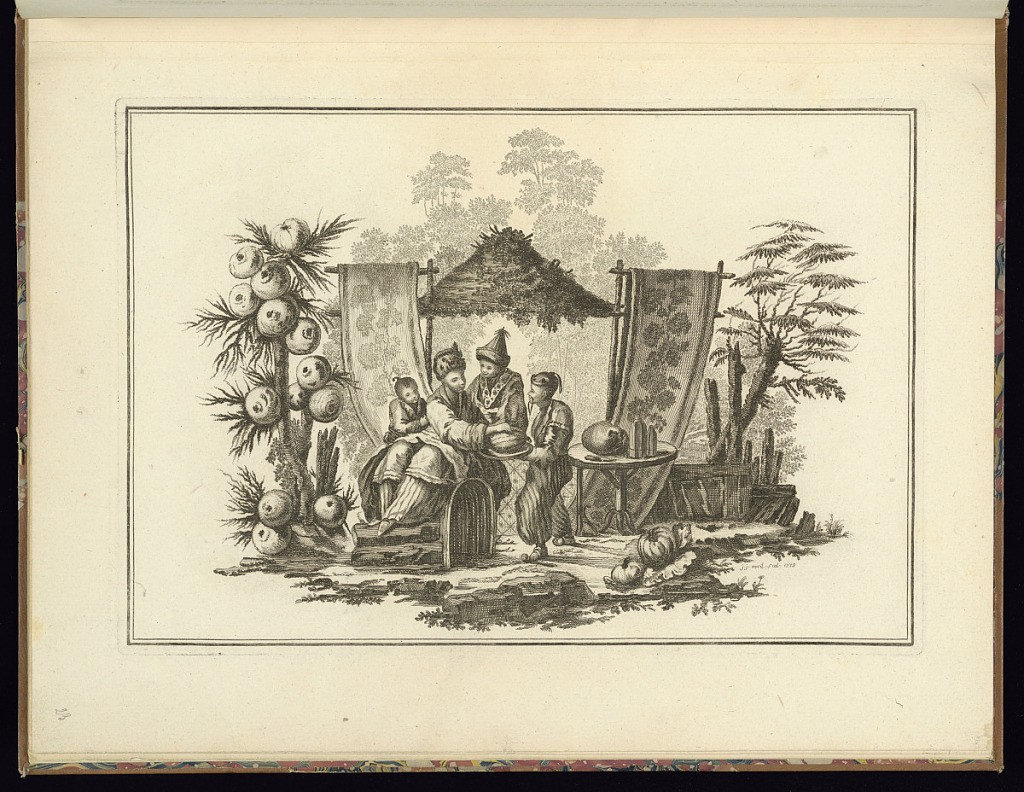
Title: Figures in a Landscape
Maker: Jean-Baptiste Pillement, French, 1728–1808
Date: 1773
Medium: Etching on laid paper
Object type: Print
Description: Plate from a series of chinoiserie scenes with figures in a landscape. A vignette with four figures in a landscape with a canopy in the background. A seated man, with two standing men and a boy around him. One of the men, presents a large fruit or vegetable to the seated man. To their right a round table and on either side two large, embroidered banners hanging from wooden poles. Trees, rocks, and foliage surround them. The plate is signed and dated.